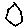
Label: hexagon